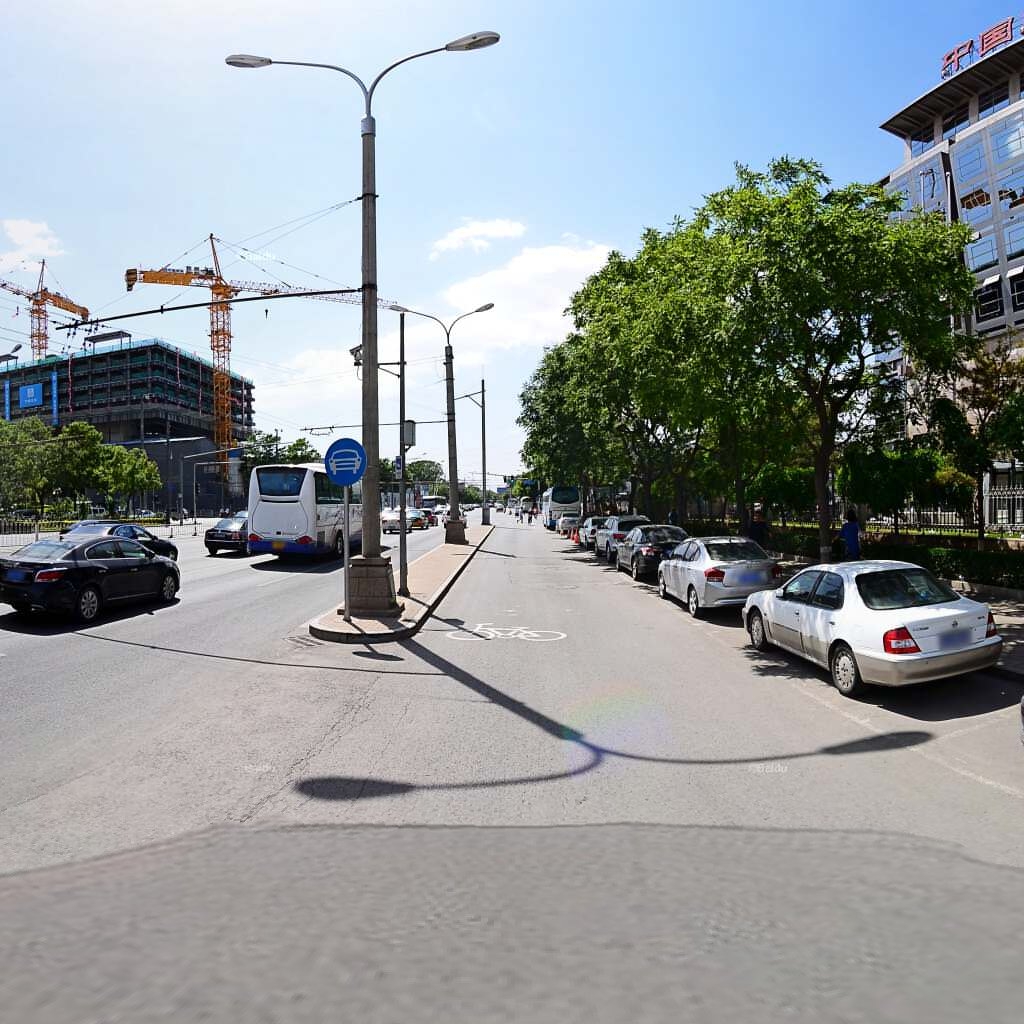
Region: Dongcheng
Road damage annotations: longitudinal crack, alligator crack, longitudinal crack